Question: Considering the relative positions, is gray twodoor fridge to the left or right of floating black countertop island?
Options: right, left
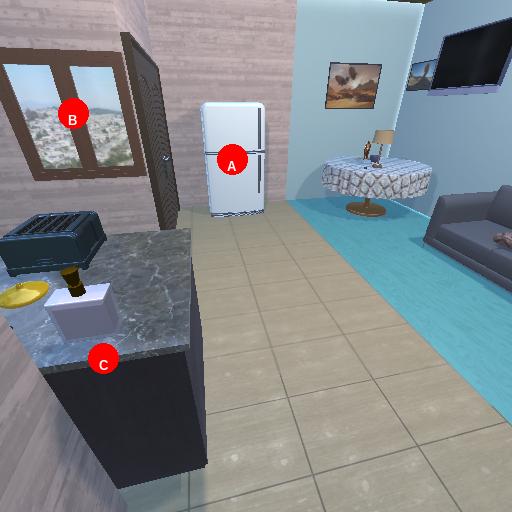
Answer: right